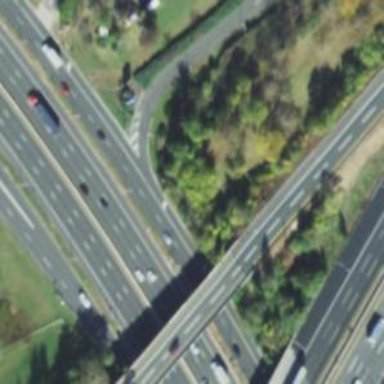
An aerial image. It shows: Urban freeway or expressway trunk highway.